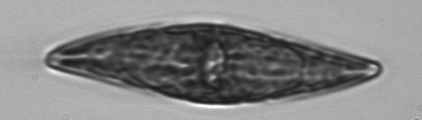
Label: Pleurosigma